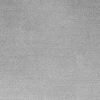
Atmospheric dust classification: dusty